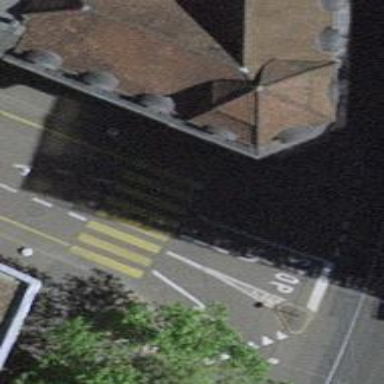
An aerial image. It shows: Crossing that is both unmarked and marked on the road.